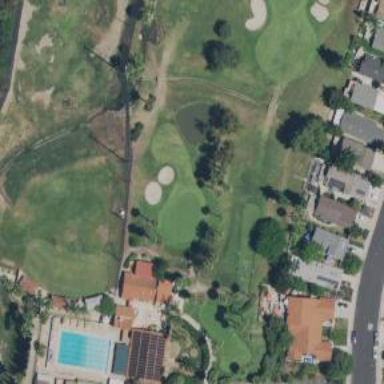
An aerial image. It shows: Golf hole.